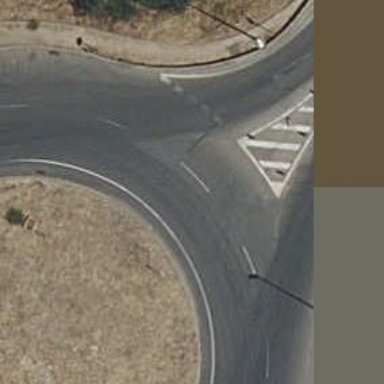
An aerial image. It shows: Tertiary road leading to roundabout junction.